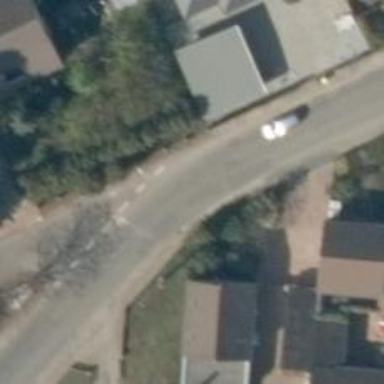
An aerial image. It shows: Smooth asphalt road in residential area.